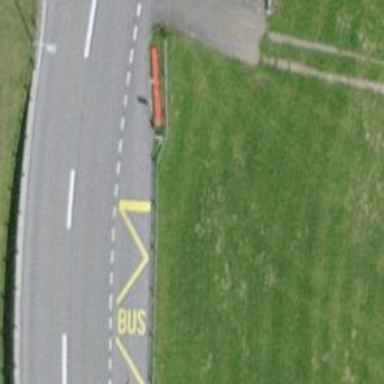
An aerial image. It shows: Bus stop with platform for public transport.